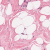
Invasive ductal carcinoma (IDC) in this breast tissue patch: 0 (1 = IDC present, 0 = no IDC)